Question:
I have two problems here:
1) Place holder
2) Cursor text indent
First, I googled a bit, and know that the placeholder is a HTML5 feature and isn't support in IE8. Is there an alternate solution?
Second, in IE8, the cursor doesn't start with text indent.
HTML:
'''
<input autofocus="autofocus" id="home_email_input" name="username" placeholder="E-mail" type="text">
<input id="home_pw_input" name="password" placeholder="PW" type="password">
'''
CSS:
'''
#home_email_input {
margin-left: 22px;
margin-bottom: 10px;
width: 183px;
background: url(/images/envelope.gif) no-repeat scroll 4px 3px;
text-indent: 30px;
}
#home_pw_input {
margin-left: 22px;
margin-bottom: 10px;
width: 183px;
background: url(/images/lock.gif) no-repeat 5px -0.5px;
text-indent: 30px;
}
'''
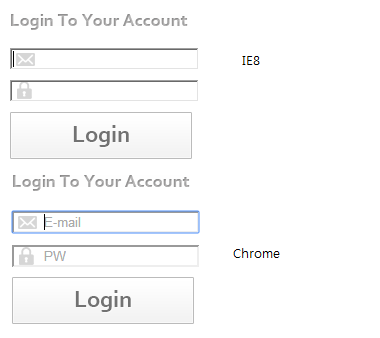
Answer: Add 'line-height' to get the indent work for 'IE'
Here you go:
<URL>
For the placeholder, you must use 'javascript'. There is not other alternative in 'HTML'.